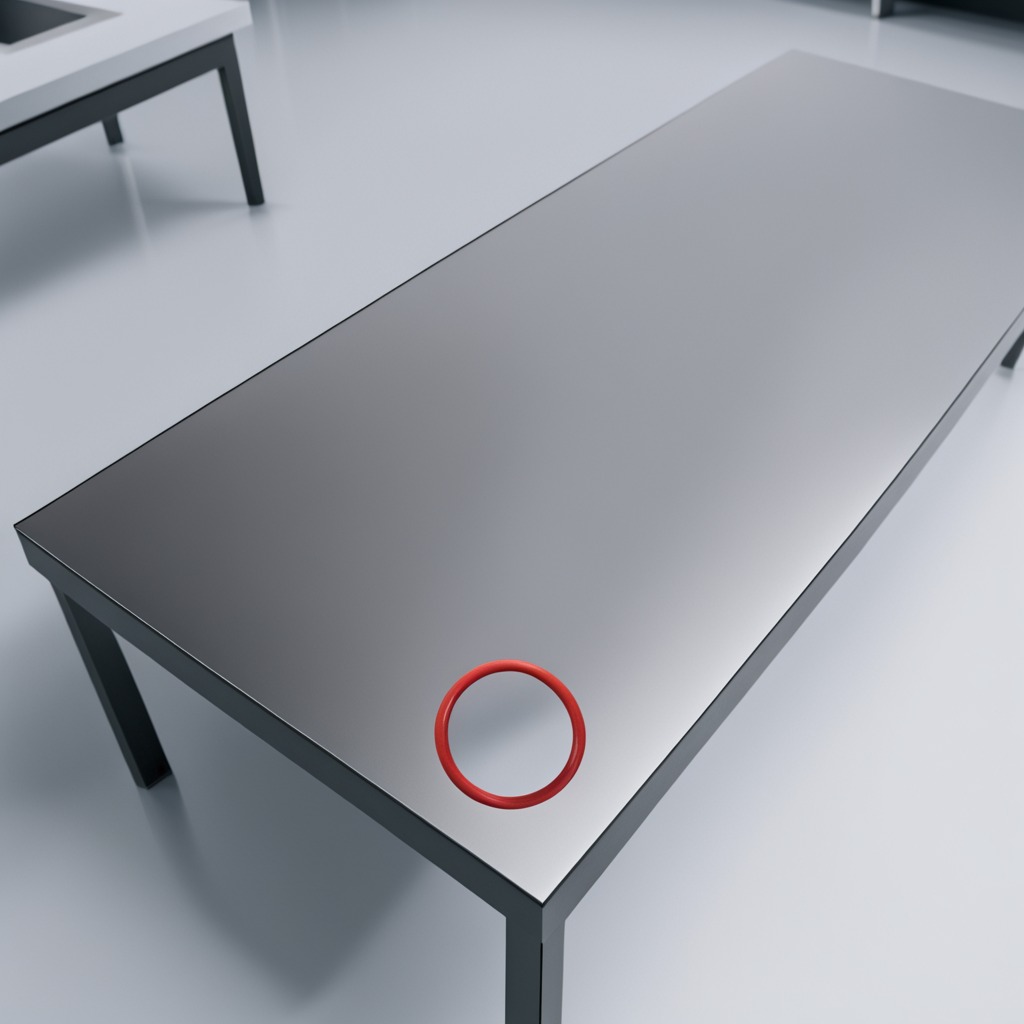
A rubber O-ring is lying on a stainless steel table in a high-end prototyping lab.